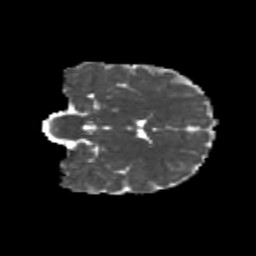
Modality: MD
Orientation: coronal
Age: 9
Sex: male
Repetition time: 9.4 s
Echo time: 0.089 s